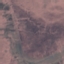
Land use / land cover class: HerbaceousVegetation